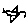
Label: bird